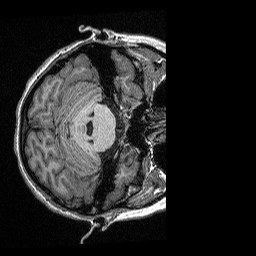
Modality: T1map
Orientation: axial